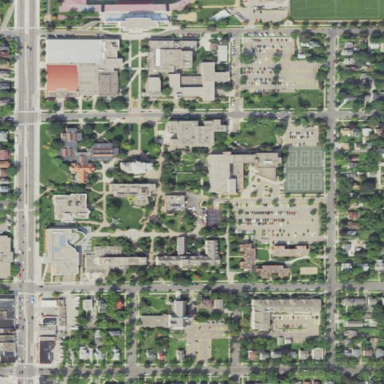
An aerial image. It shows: University.